Field crop: tomato
Growth stage: 2
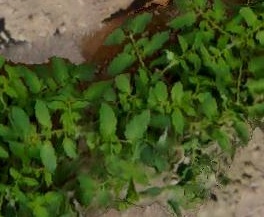
Species: tomato